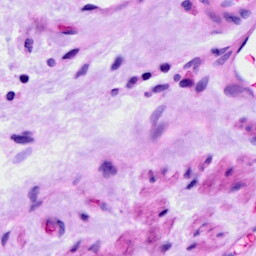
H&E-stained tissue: Ovarian